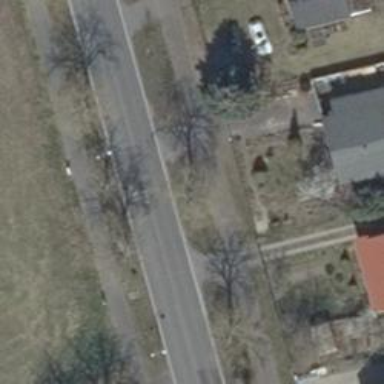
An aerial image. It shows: Avenue lined with deciduous broadleaved trees.